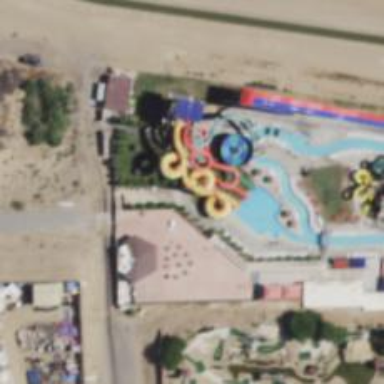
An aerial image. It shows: Water slide attraction.